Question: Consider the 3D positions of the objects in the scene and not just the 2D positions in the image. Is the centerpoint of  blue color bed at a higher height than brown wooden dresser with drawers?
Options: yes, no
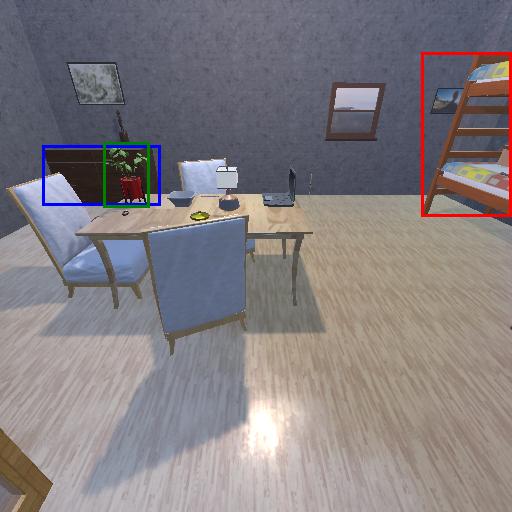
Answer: yes